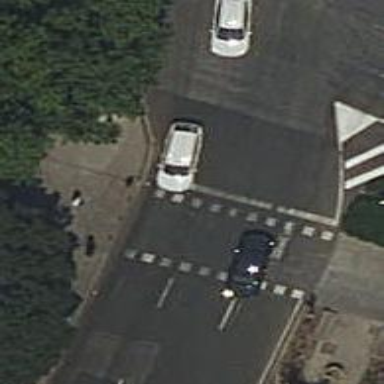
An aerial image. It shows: Crossing with traffic signals.